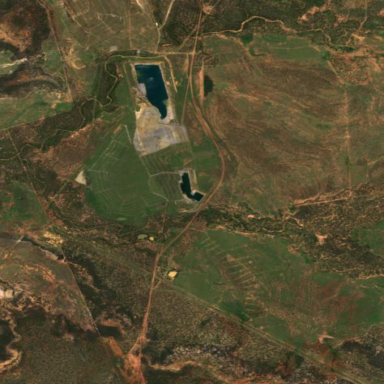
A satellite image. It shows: Industrial area dedicated to mine restoration.